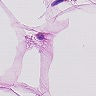
Metastatic tissue present: no